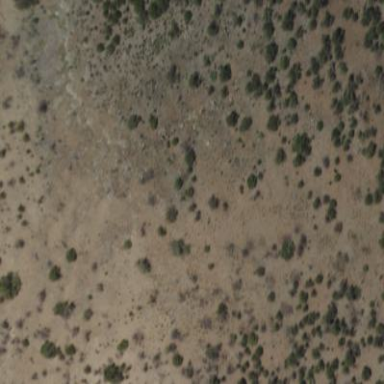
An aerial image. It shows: Patch of scrub vegetation.